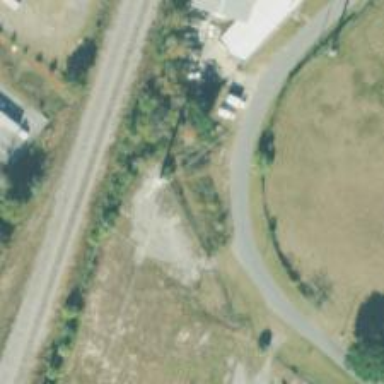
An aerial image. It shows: Abandoned spur railway.